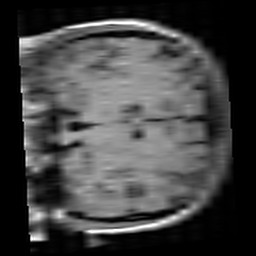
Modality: T1w
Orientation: coronal
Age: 22
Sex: female
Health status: healthy
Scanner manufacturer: siemens
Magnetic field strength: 3 T
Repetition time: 4.1 s
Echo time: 0.0085 s